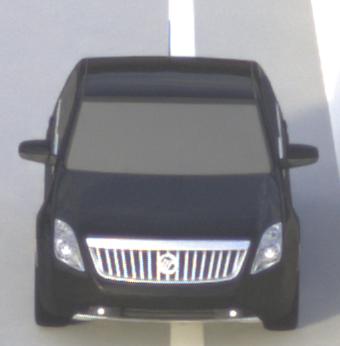
Make: Mercury
Model: Milan
Detailed model: -
Model produced from: 2009
Model produced until: 2010
Doors: 4
Color: black
Road condition: dry road
Daytime: morning or afternoon
Contrast: medium contrast